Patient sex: M
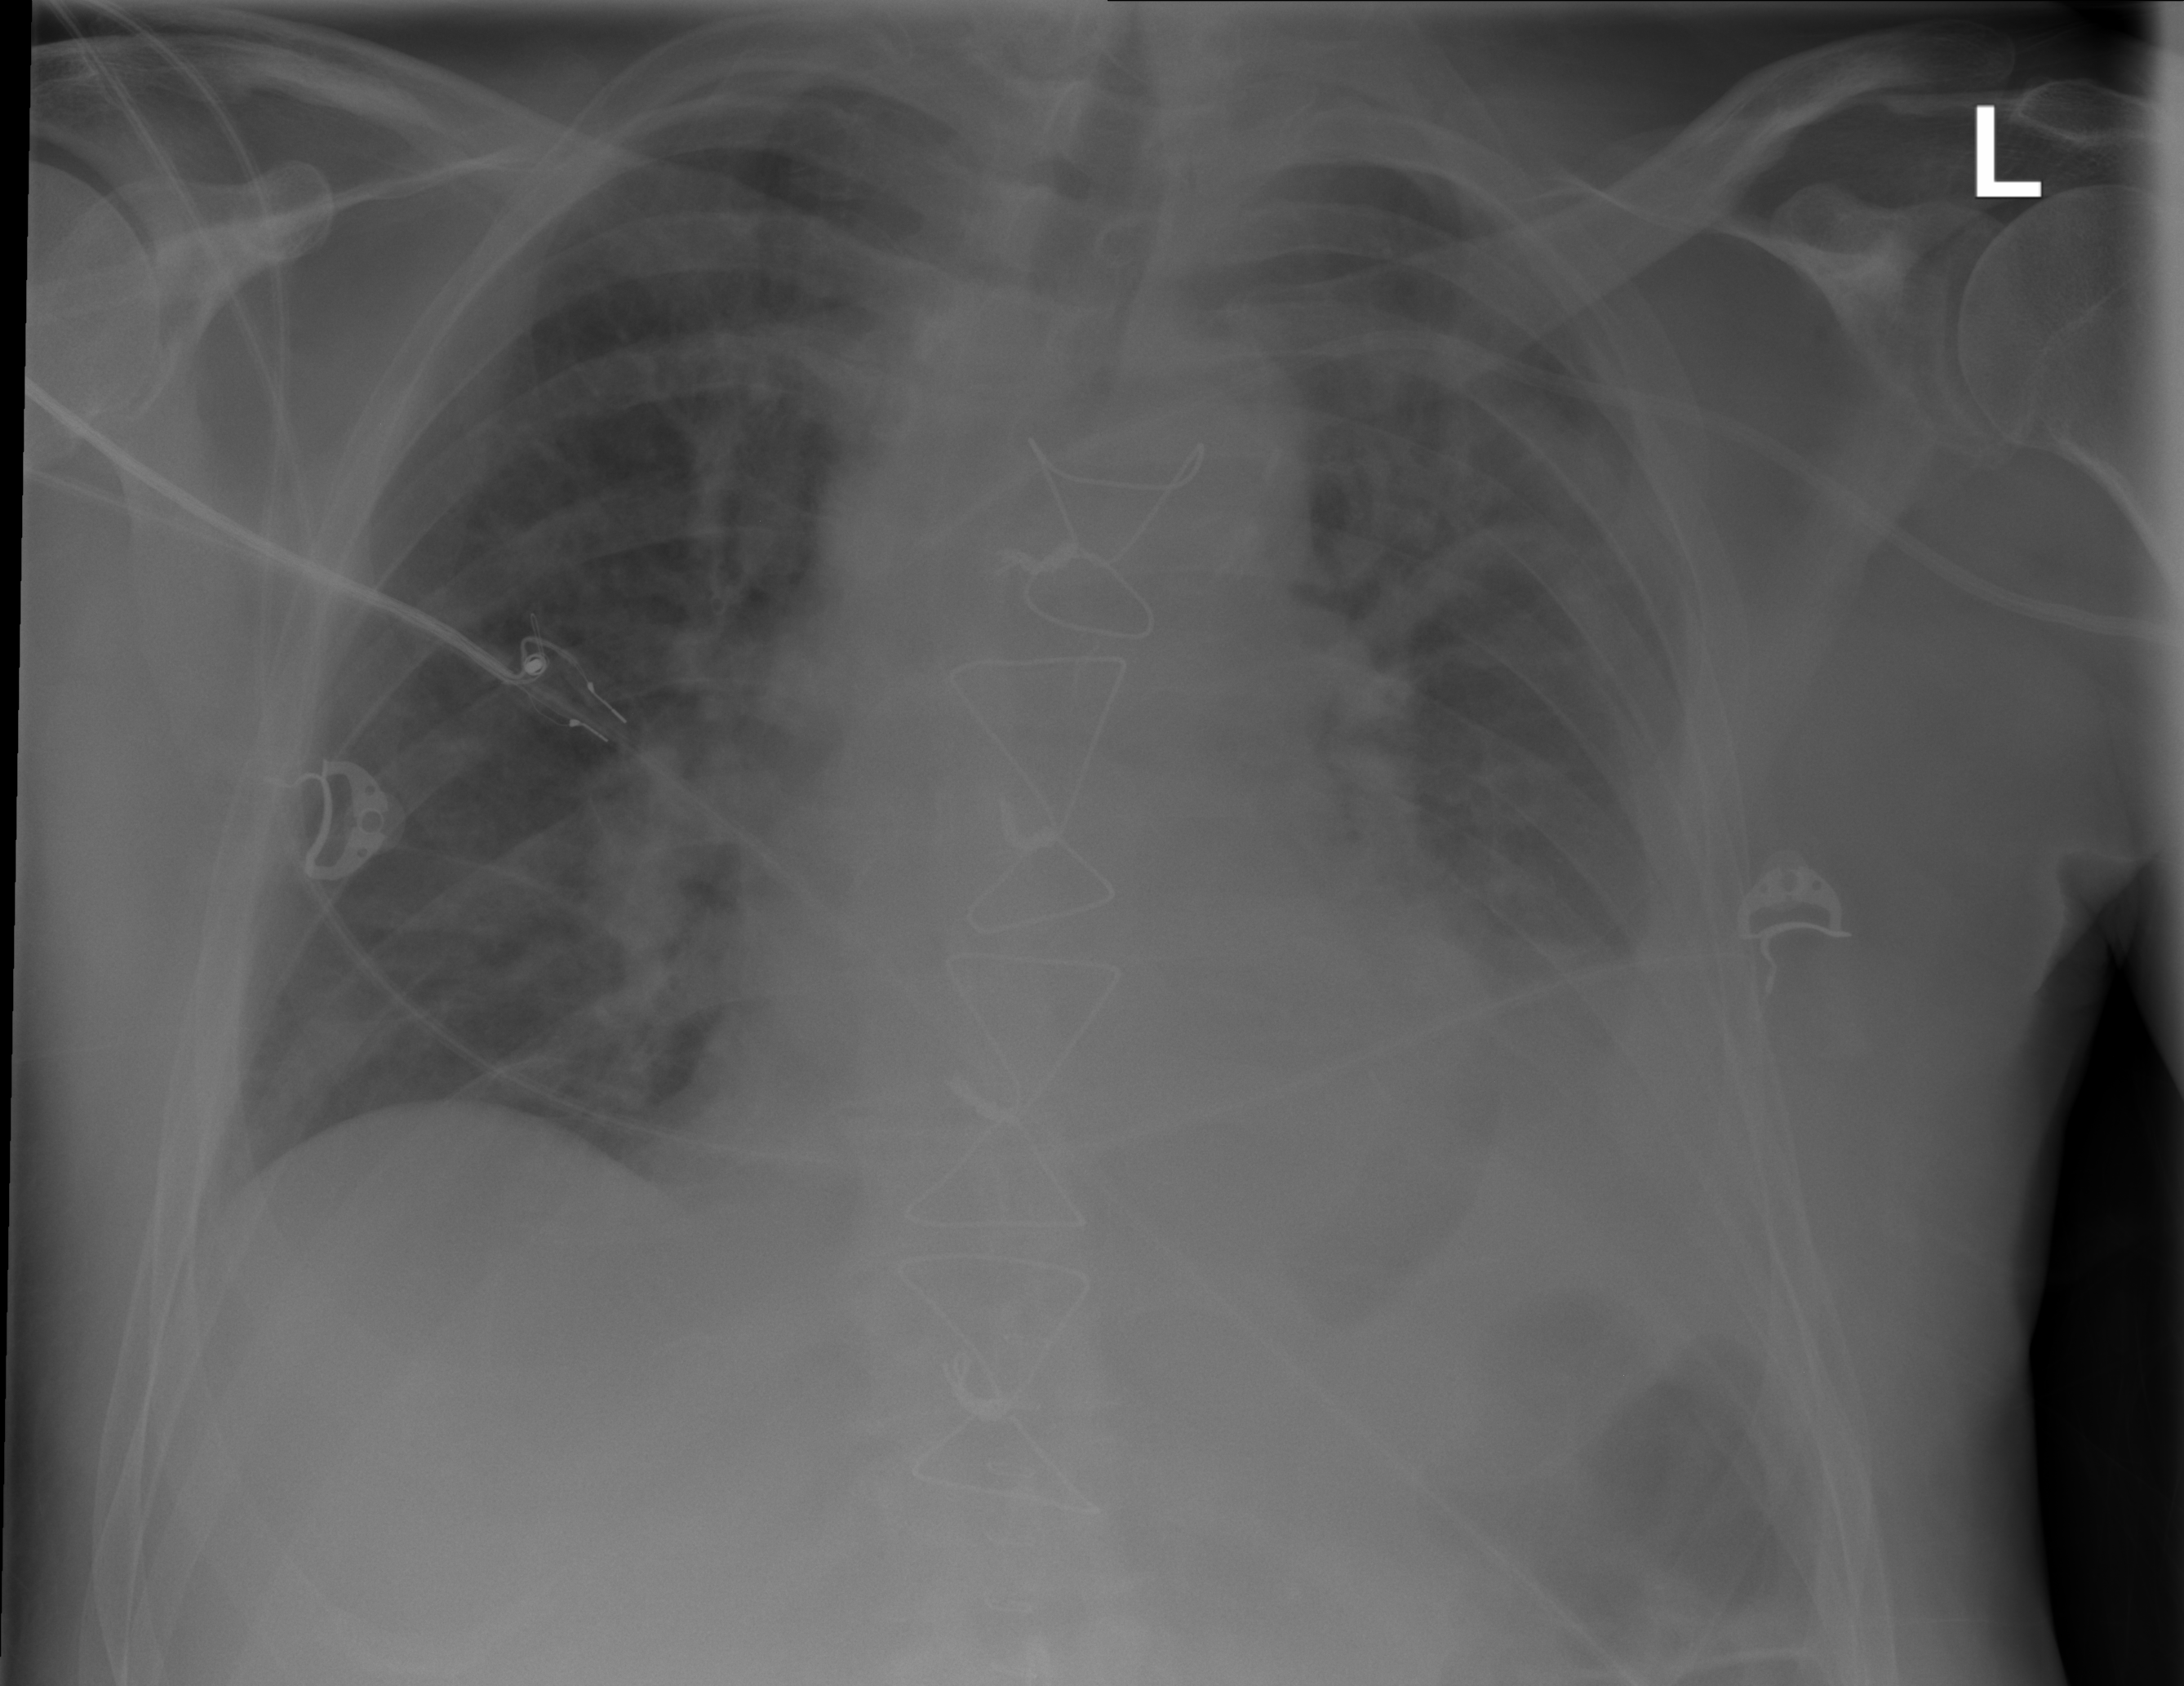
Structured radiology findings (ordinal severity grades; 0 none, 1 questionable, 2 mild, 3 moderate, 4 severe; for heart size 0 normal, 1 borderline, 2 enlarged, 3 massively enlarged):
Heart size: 2
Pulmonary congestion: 2
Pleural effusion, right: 0
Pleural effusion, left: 3
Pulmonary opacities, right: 0
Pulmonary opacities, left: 0
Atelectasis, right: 2
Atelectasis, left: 2